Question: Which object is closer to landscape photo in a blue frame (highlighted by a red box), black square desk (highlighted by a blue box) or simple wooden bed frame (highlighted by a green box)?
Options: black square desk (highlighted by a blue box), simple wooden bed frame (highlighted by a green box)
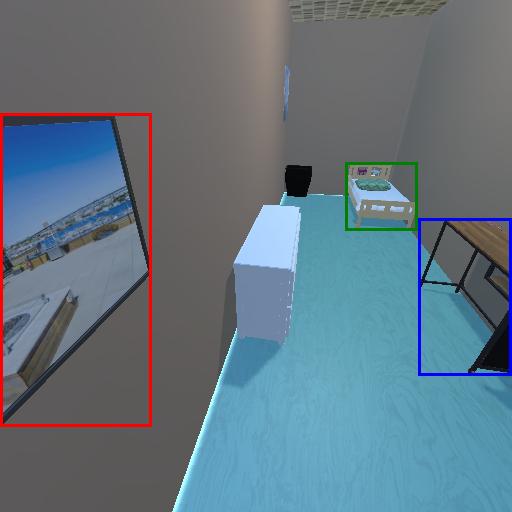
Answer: black square desk (highlighted by a blue box)